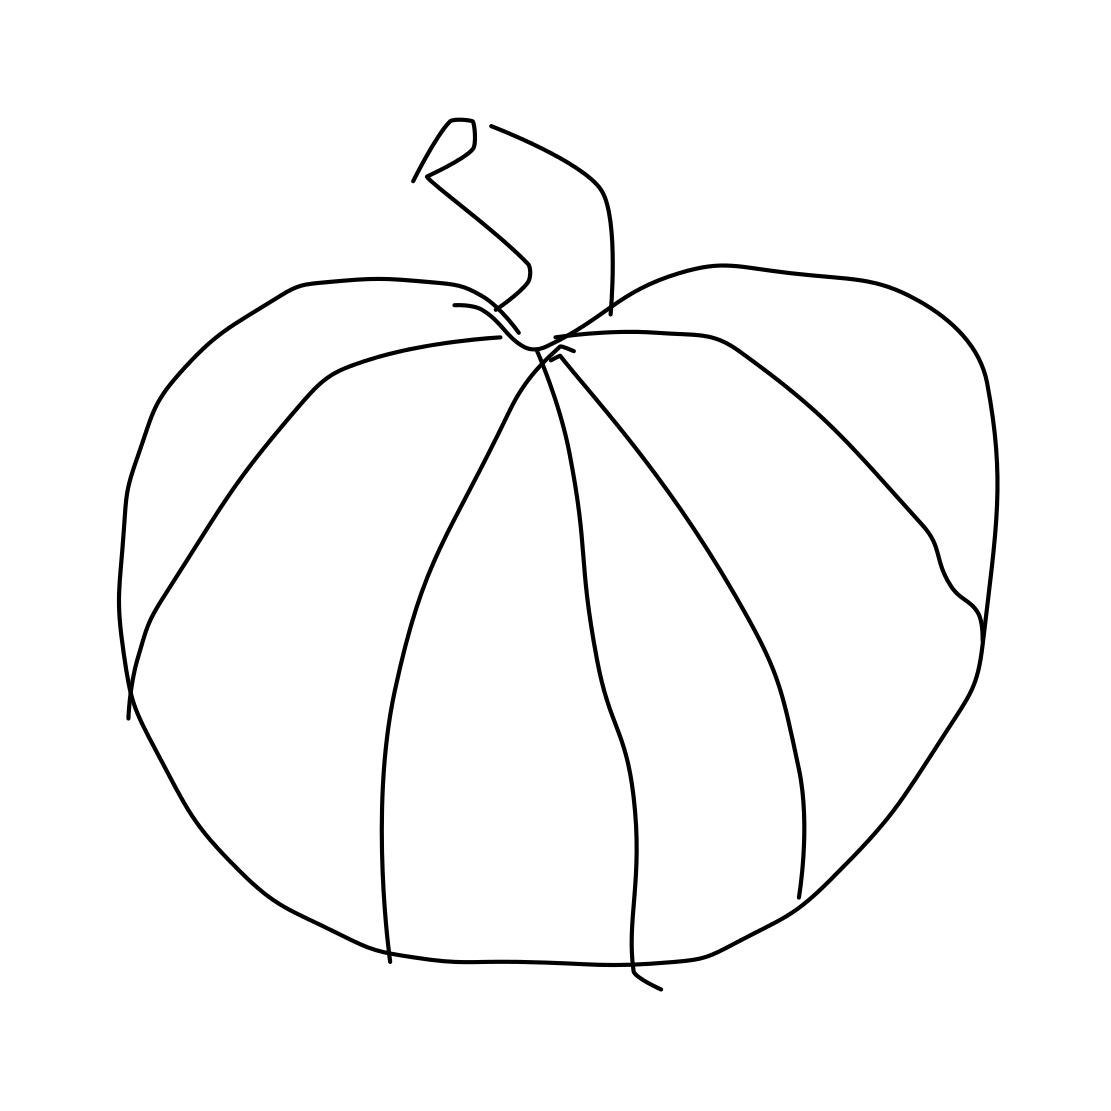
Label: pumpkin